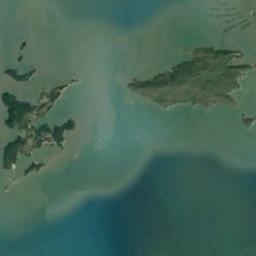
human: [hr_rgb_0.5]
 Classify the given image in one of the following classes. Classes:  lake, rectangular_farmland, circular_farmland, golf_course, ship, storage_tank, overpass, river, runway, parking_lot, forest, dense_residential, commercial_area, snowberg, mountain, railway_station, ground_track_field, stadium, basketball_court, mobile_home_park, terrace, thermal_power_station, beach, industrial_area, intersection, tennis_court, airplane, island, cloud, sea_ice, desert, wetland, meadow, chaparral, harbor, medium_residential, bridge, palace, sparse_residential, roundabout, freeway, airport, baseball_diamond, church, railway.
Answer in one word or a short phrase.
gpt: island